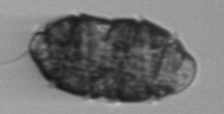
Label: Margalefidinium